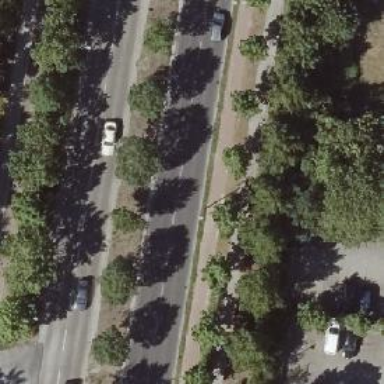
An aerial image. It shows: Beautiful avenue lined with deciduous broadleaved trees.